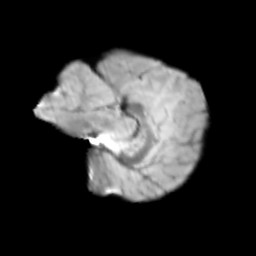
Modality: T2w
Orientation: sagittal
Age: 10
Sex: female
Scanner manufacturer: siemens
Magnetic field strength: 3 T
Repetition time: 3.8 s
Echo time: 0.07 s